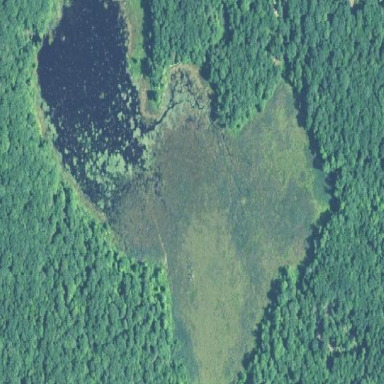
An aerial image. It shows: Marshy wetland area.